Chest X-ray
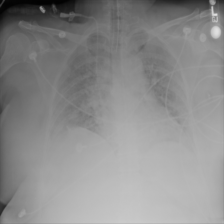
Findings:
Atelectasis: negative
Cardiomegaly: negative
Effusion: negative
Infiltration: negative
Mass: negative
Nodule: negative
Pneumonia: negative
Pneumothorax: negative
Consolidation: negative
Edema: negative
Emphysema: negative
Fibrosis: negative
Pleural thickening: negative
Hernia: negative